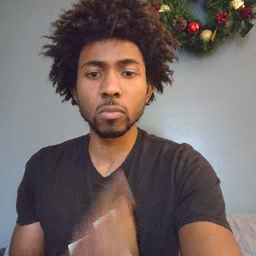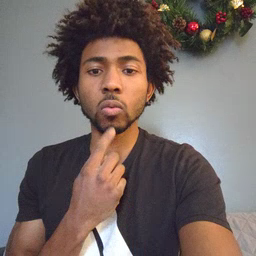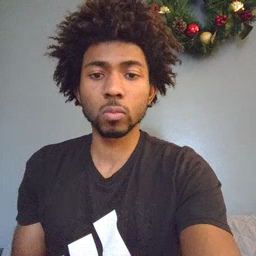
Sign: red